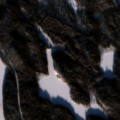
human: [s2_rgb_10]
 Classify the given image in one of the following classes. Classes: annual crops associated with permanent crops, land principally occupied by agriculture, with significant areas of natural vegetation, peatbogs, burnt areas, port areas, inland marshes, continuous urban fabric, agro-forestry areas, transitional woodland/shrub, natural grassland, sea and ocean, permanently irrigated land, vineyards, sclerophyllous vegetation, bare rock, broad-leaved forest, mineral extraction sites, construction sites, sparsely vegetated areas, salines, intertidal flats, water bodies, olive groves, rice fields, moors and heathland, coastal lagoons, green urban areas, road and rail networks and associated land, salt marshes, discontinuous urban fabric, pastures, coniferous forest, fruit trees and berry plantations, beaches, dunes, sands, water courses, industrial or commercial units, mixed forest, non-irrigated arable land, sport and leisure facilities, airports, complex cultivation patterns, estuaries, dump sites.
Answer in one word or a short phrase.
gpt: coniferous forest, mixed forest, water bodies